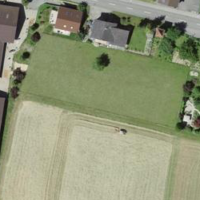
EUNIS habitat code: 55
Species observed at this site:
Salvia pratensis